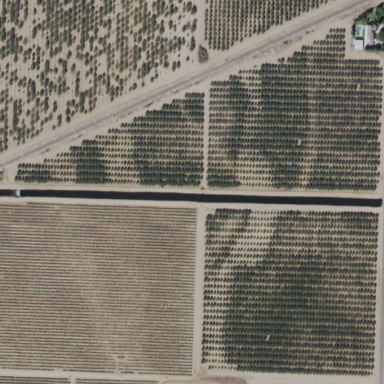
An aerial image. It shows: Almond orchard with rows of almond trees.